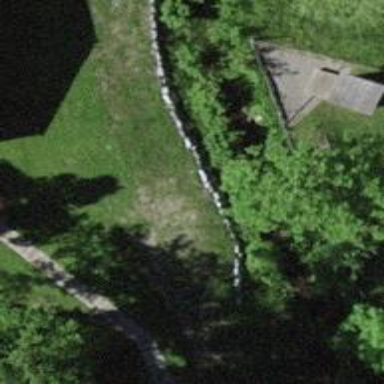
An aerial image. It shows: Wall is shown in the image.